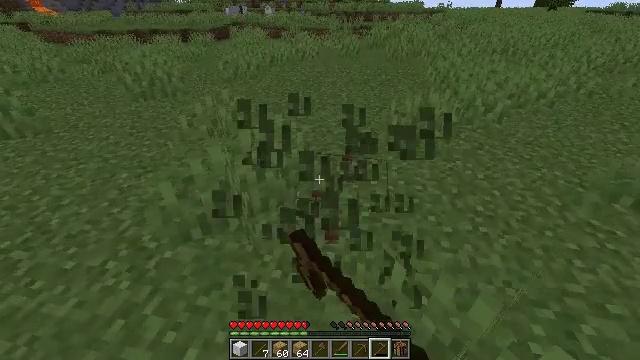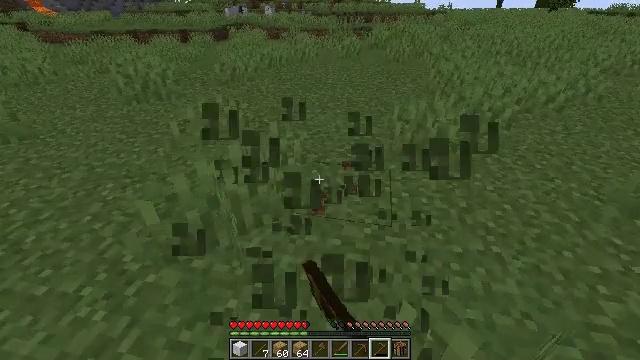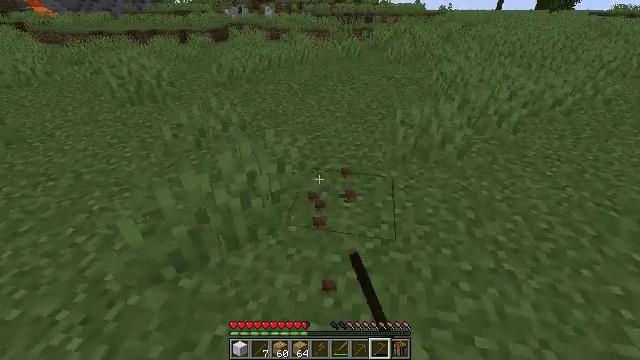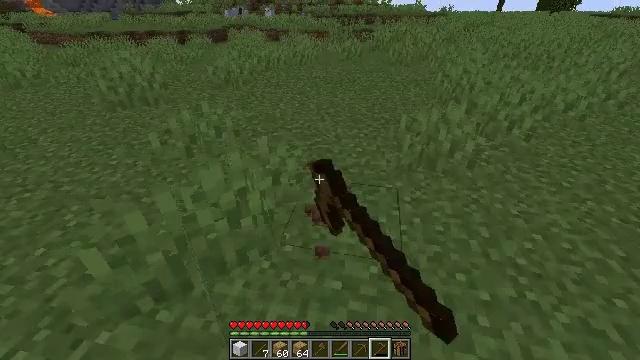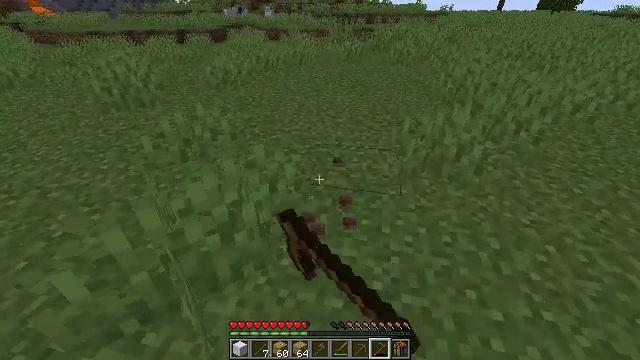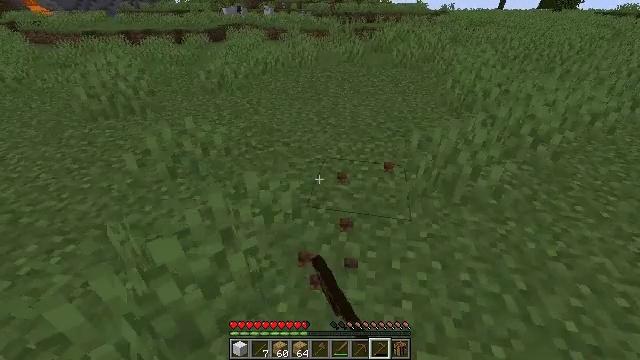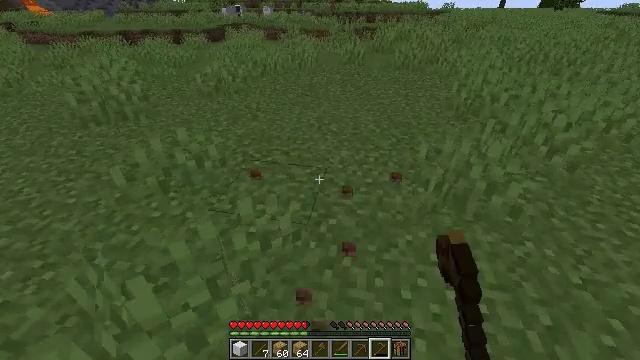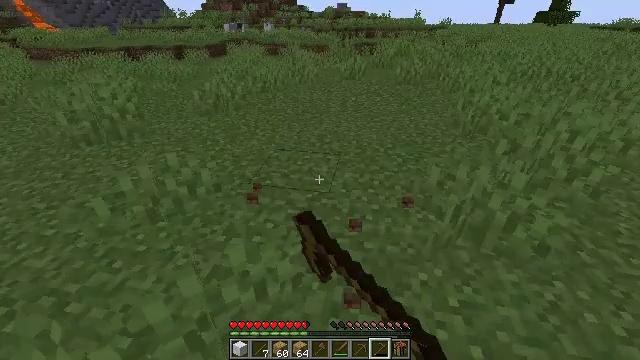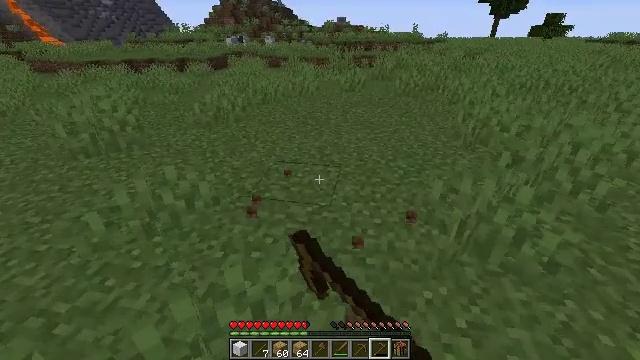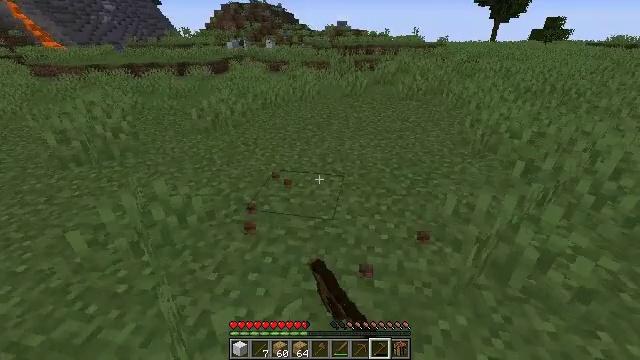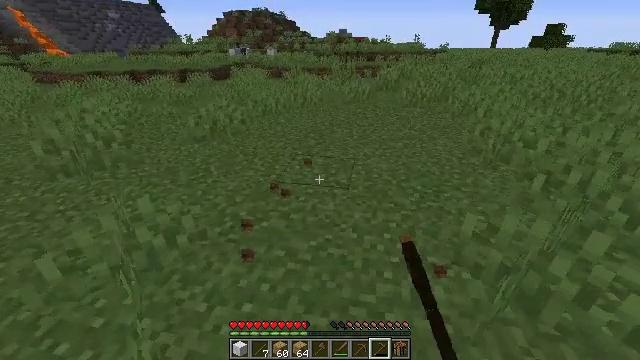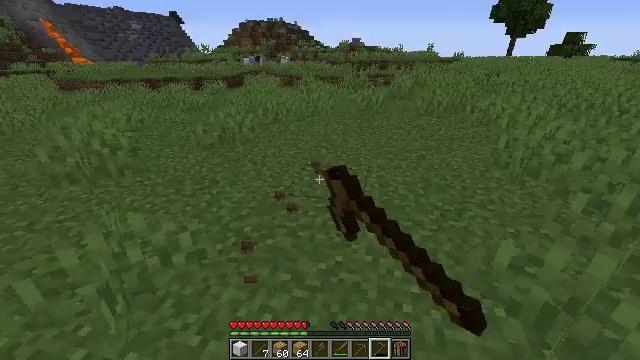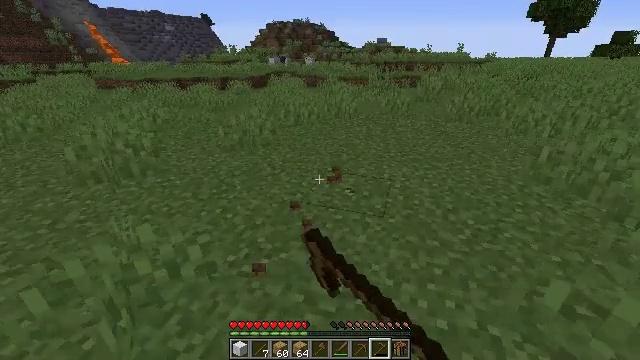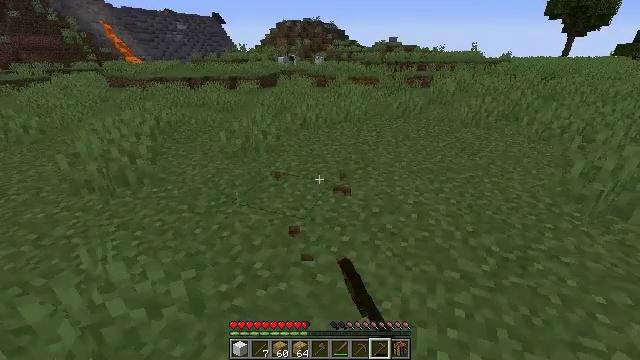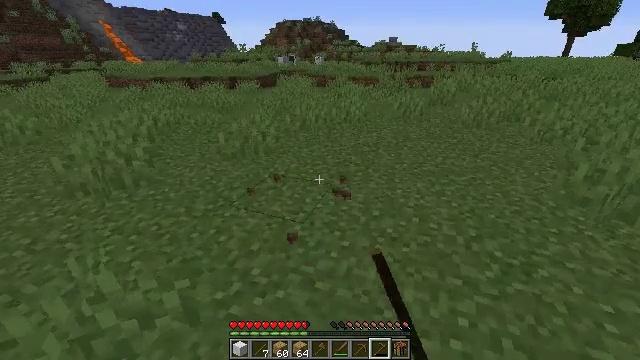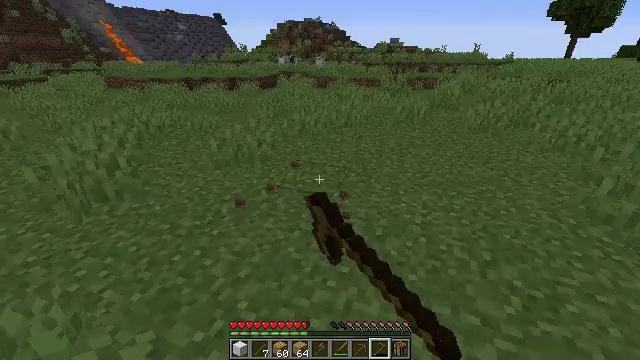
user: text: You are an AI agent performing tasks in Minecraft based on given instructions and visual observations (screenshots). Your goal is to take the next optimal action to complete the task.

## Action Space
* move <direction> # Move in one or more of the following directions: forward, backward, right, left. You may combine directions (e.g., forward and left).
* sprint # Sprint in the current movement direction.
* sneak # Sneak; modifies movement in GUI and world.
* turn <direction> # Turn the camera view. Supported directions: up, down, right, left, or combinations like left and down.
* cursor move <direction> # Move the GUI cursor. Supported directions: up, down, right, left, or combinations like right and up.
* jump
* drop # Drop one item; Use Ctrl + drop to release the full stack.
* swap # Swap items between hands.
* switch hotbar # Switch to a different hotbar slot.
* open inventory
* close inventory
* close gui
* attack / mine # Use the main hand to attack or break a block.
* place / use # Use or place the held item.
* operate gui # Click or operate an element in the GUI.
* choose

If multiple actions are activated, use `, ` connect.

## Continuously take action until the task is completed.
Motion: motion action
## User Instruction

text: Gather grass on the ground.
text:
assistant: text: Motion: move forward, attack / mine
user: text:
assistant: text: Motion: move forward, attack / mine
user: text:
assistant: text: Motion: move forward, attack / mine
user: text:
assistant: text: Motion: move forward, attack / mine
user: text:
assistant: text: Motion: move forward, attack / mine
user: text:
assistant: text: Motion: move forward, attack / mine
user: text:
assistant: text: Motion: move forward, turn up, attack / mine
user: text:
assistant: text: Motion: move forward, turn up, attack / mine
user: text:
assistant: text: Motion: move forward, attack / mine
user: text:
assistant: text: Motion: move forward, turn up, attack / mine
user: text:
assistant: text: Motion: move forward, turn left and up, attack / mine
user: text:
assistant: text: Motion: move forward, turn left, attack / mine
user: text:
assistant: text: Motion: move forward, turn left, attack / mine
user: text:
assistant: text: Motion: move forward, attack / mine
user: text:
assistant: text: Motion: move forward, attack / mine
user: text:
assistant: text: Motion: move forward, attack / mine
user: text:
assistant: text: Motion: move forward, attack / mine
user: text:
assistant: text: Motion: move forward, attack / mine
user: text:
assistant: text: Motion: move forward, attack / mine
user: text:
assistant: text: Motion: move forward, attack / mine
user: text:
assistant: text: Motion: move forward
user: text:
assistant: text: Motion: move forward
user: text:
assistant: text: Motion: move forward, turn left
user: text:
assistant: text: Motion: move forward
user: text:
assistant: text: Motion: move forward
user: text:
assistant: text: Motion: move forward
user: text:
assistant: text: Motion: move forward
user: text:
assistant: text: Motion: move forward
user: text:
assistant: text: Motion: move forward
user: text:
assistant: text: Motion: move forward